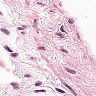
Metastatic tissue present: no